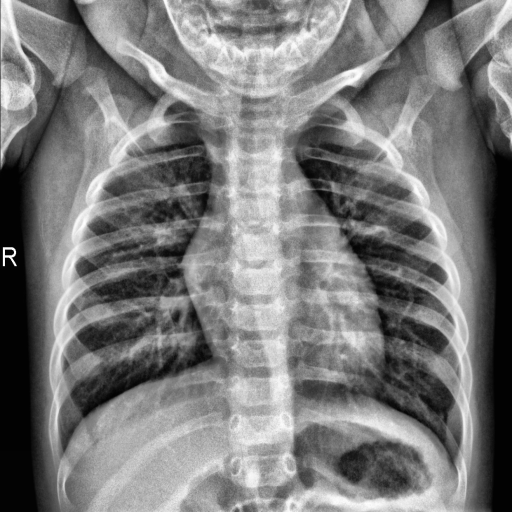
Finding: NORMAL